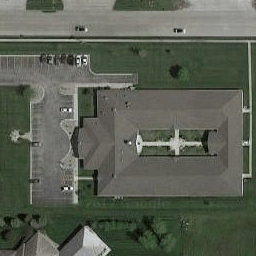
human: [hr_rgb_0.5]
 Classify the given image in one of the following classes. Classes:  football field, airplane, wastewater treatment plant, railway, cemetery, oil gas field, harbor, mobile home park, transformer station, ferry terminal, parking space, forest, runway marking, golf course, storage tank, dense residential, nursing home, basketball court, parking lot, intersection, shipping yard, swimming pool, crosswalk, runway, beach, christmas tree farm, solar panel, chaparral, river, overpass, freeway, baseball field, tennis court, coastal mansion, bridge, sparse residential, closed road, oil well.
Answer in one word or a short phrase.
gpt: nursing home